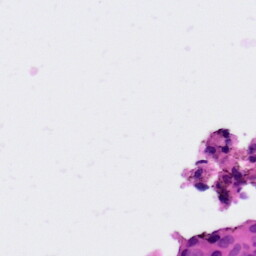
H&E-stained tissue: Ovarian